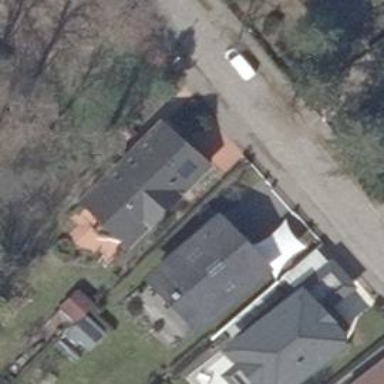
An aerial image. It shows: House with gabled roof oriented along the building.